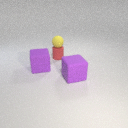
small red rubber cylinder behind large purple rubber cube